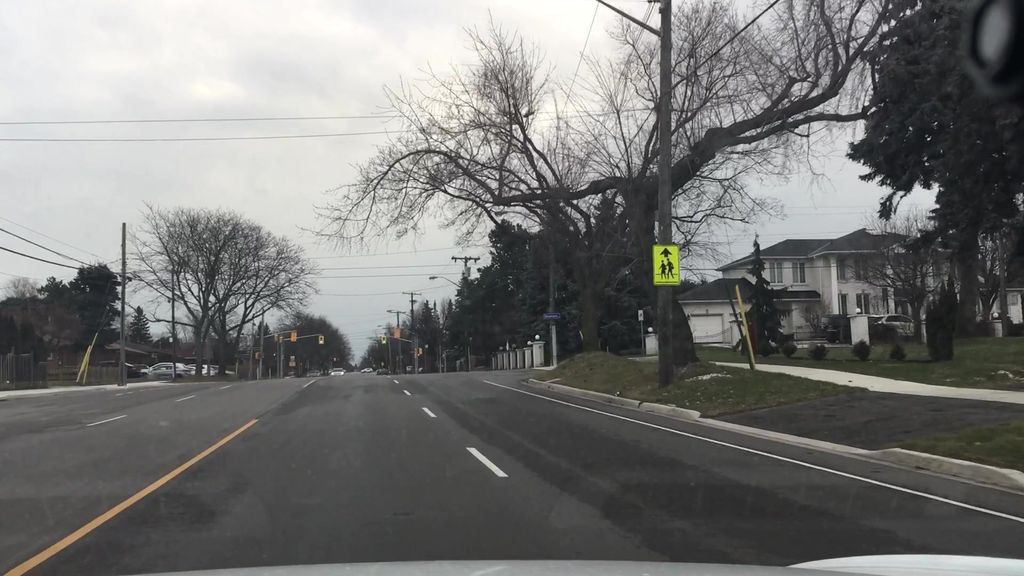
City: toronto